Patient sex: M
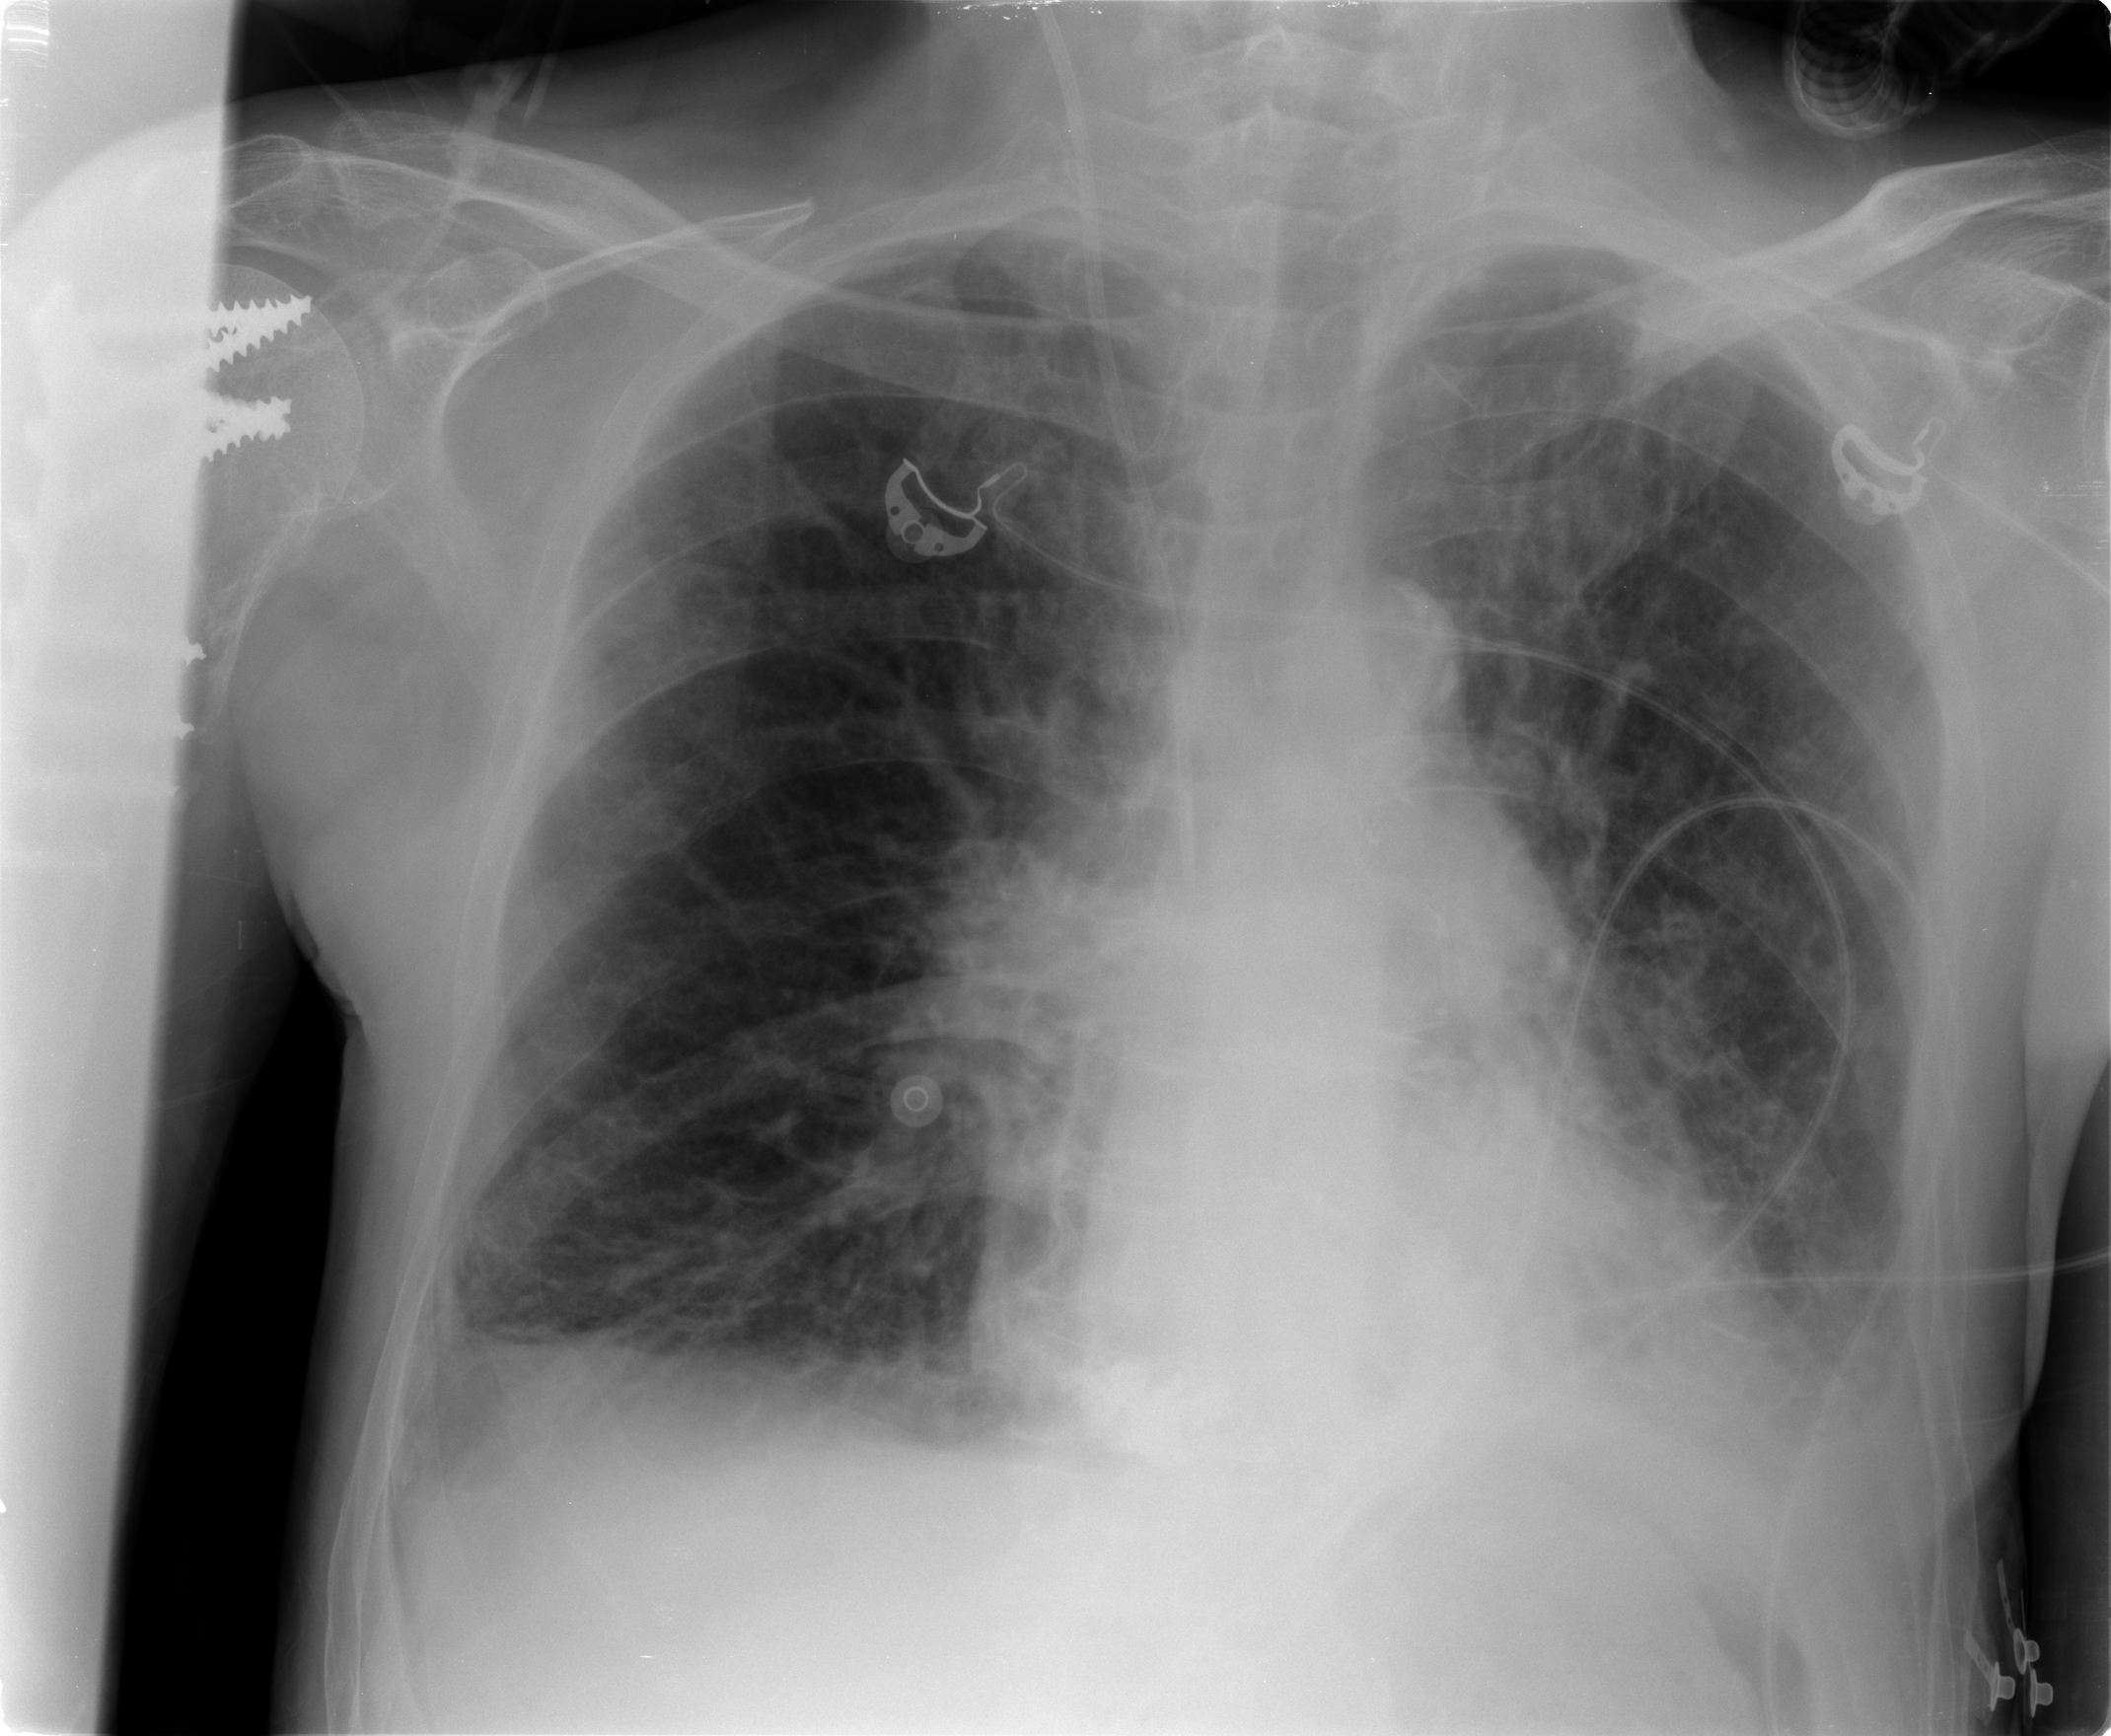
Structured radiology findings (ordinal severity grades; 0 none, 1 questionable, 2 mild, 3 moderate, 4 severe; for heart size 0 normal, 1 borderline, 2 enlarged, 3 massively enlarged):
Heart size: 0
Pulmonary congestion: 0
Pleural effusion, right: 1
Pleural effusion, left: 2
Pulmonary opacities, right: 2
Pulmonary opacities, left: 3
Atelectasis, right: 1
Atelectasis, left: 1